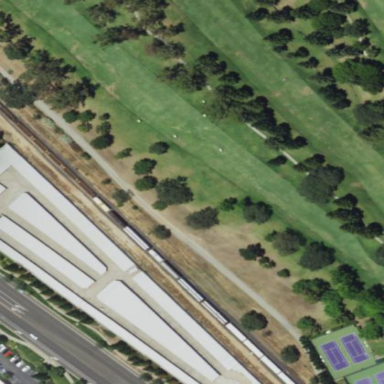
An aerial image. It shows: Scenic golf fairway.